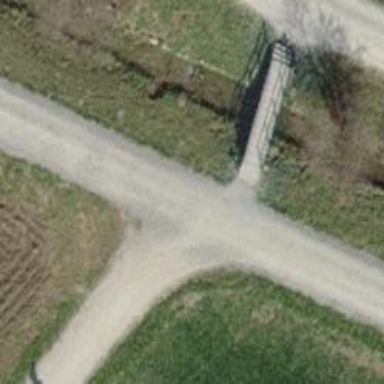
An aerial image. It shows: Compacted path with grade2 tracktype.